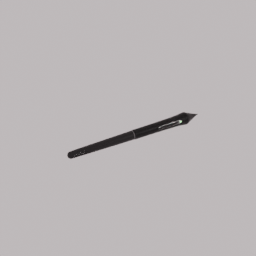
Label: electronics